Interaction volume radius: 10 \u00c5
Interaction volume height: 30 \u00c5
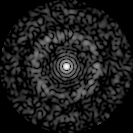
Disorder parameter: 0.8398